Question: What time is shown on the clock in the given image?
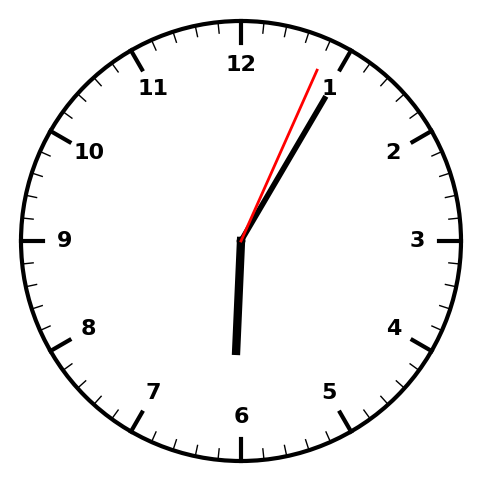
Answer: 06:05:04